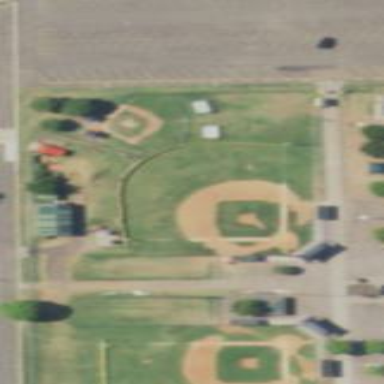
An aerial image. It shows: Baseball pitch for leisure land activities.